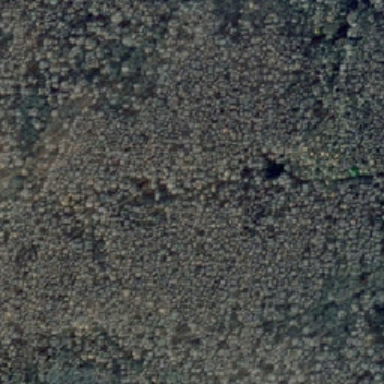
The coverage of this land is very high .